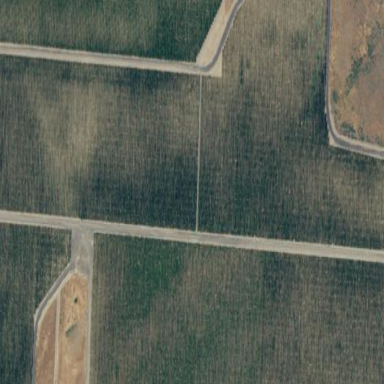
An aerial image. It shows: Vineyard growing grapes.